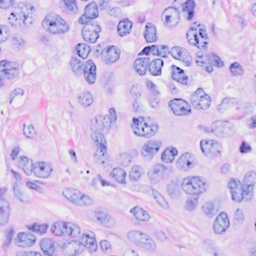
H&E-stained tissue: Breast